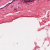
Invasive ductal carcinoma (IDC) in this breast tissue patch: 0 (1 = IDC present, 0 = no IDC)